Interaction volume radius: 10 \u00c5
Interaction volume height: 35 \u00c5
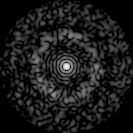
Disorder parameter: 0.8277